Question: In nvd3 charts I could not able understand why there is repetition in the x-ticks for certain months. Is there any aproblem in my data or in my $scope.options1 settings ? In the attached image you can notice 09-13, 12-13, 03-14, 06-14 are repeating twice.
My data and options are as follows :
'''
data = [{"values":[[1383264000000,1762],[1377990000000,1047.17],[1391212800000,1165.01],[1396306800000,3379.09],[1398898800000,2317.91],[1380582000000,1765.59],[1375311600000,650.2],[1388534400000,7008.33],[1393632000000,3121.12],[1385856000000,3518.7],[1404169200000,671.33],[1401577200000,1651.07]],"key":"GSR"}];
$scope.options1 = {
chart : {
type : 'lineChart',
height : 400,
text : 'Recovery ',
margin : {
"top" : 20,
"right" : 50,
"bottom" : 40,
"left" : 55
},
x : function(d) {
return d[0];
},
y : function(d) {
return d[1];
},
useVoronoi : false,
clipEdge : true,
transitionDuration : 1000,
useInteractiveGuideline : true,
xAxis : {
tickFormat : function(d) {
return d3.time.format('%m-%y')(
new Date(d))
},
showMaxMin : false
},
yAxis : {
tickFormat : function(d) {
return '$'
+ d3.format('.02f')(d / 1000)
+ 'K'
}
}
}
};
'''

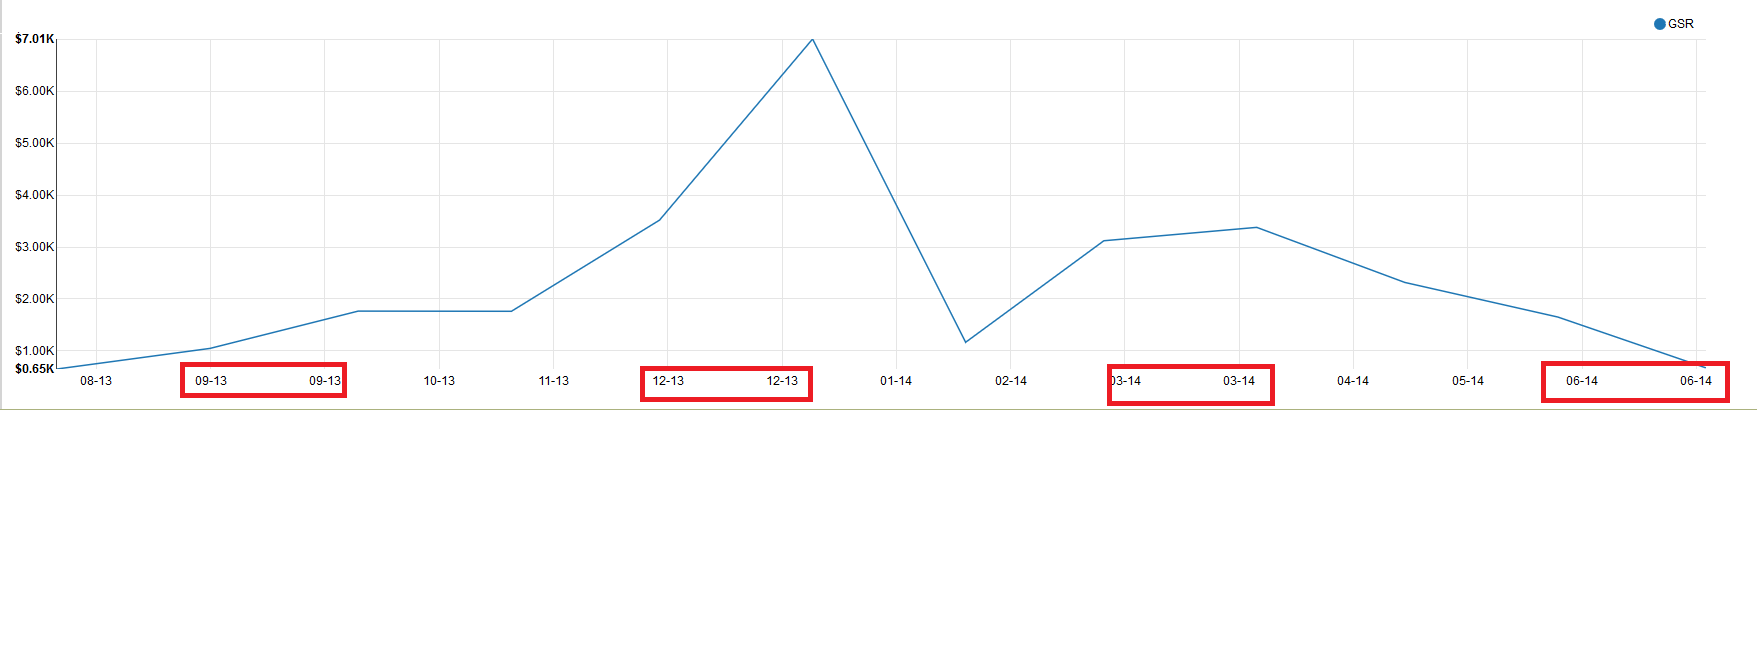
Answer: The reason why this happens is that nvd3 creates a set number of ticks. The way around this is to modify the nvd3 framework a bit to allow you to use the standard d3 time intervals. See my answer to this question for details:
<URL>
After making the changes to the nvd3 framework, your code should look like this:
'''
$scope.options = {
chart : {
...
xScale : d3.time.scale(), // <-- explicitly set time scale
xAxis : {
ticks : d3.time.months, // <-- add formatter for the ticks
tickFormat : function(d) {
return d3.time.format('%m-%y')(new Date(d))
},
...
}
};
'''